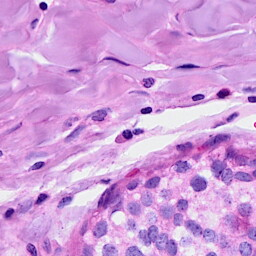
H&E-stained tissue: Breast